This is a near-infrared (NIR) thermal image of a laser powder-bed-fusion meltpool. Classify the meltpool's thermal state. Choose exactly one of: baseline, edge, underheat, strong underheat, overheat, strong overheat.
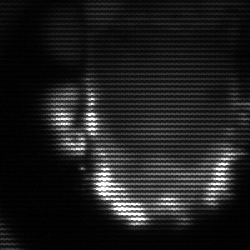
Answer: baseline